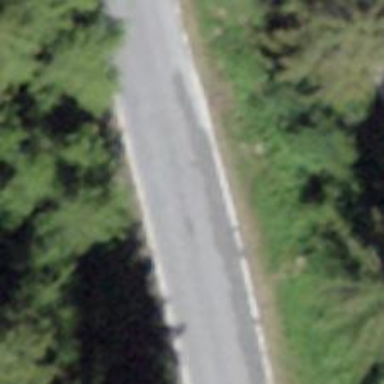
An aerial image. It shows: Tertiary road.